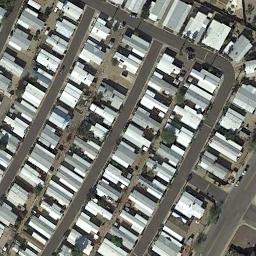
Label: residential